Field crop: maize
Growth stage: 2
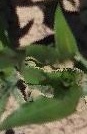
Species: maize